Question:
I'm asking about the algorithm that allows to fill with the light green the area between the black and dark green areas. The black area is fixed. The green is the trace between the black areas.
The black and dark green lines could be 1 of 4 directions only - north, west, south and east.
I have some ideas about the algorithm (not the algorithm yet) but think it is prone on errors.
So, I have coordinates of the start and finish (finish is exactly when the green touches the black). I have (xstart, ystart) and (xfinish, yfinish) coordinates and both black and dark green lines that connect that coordinates. And my goal is to fill with a light green color the area in between.
If I find my solution and it is pretty short, I will post it here as well.
Any idea for this algorithm is highly appreciated.
BTW, the are consists of a small rectangles 1x1. So it is OK to colorize the area with a lines of height (or width) or 1.
Once I find the algorithm, I will try to post it here (if that's not someone's algorithm) or give a link.
Thank you.
P.S. My first idea is to pay the attention there are (always?) even number of lines that cross any horizontal or vertical line.
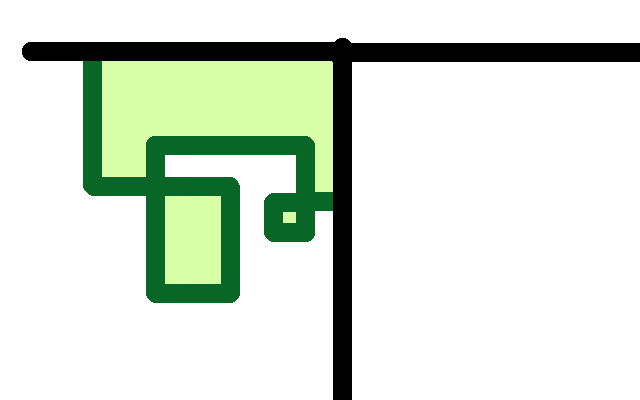
Answer: You would loop the "image" from top to bottom.
For each line, you would loop from left to right, starting "outside". Every time you hit a vertical line crossing the current line you're looking at, you flip the "outside/inside" bit.
Then you colorize all the squares inside.
Here's a <URL> program that demonstrates:
'''
const int scale = 20;
void Main()
{
var polyline = new[]
{
new Point(4, 0),
new Point(4, 5),
new Point(10, 5),
new Point(10, 10),
new Point(6, 10),
new Point(6, 3),
new Point(15, 3),
new Point(15, 8),
new Point(14, 8),
new Point(14, 7),
new Point(16, 7),
new Point(16, 0),
};
int maxY = polyline.Max(point => point.Y);
int maxX = polyline.Max(point => point.X);
var bitmap = new Bitmap((maxX + 1) * scale, (maxY + 1) * scale);
var previousPoint = polyline[0];
using (var g = Graphics.FromImage(bitmap))
{
// TODO: y=0 should be y = minY - 1
for (int y = 0; y < maxY + 1; y++)
{
bool isInside = false;
var xCoordinatesOfCrossingLines = new HashSet<int>(
from index in Enumerable.Range(0, polyline.Length)
let p1 = polyline[index]
let p2 = polyline[(index + 1) % polyline.Length]
where p1.X == p2.X
where (p1.Y <= y && p2.Y > y) // must cross the y-slice in downwards
|| (p2.Y <= y && p1.Y > y) // or upwards direction
let x = p1.X
group x by x into xGroup // if we somehow have 2 (or an even number of) lines overlapping, don't count them
where xGroup.Count() % 2 != 0 // so we will only except distinct x values that occur 1, 3, 5, etc. times
select xGroup.Key);
// TODO: x=0 should be x = minX - 1
for (int x = 0; x < maxX + 1; x++)
{
// Every time we hit a vertical line, we flip the "is inside" bit
if (xCoordinatesOfCrossingLines.Contains(x))
isInside = !isInside;
// Colorize all the squares inside
if (isInside)
g.FillRectangle(Brushes.Green, new Rectangle(
ScalePoint(new Point(x, y), scale),
new Size(scale, scale)));
}
}
for (int index = 1; index <= polyline.Length; index++)
{
g.DrawLine(Pens.Black, ScalePoint(previousPoint, scale), ScalePoint(polyline[index % polyline.Length], scale));
previousPoint = polyline[index % polyline.Length];
}
}
bitmap.Dump();
}
public Point ScalePoint(Point p, int scale)
{
return new Point(p.X * scale, p.Y * scale);
}
'''
Output: